Question: I am currently practicing python and I am having an issue with binary tree. I think I am fairly good in python but I am having a hard time with binary trees.
The problem is:

The first line of the function definition is given so I need to use it as is, however not sure how to calculate sum of branches.
'''
def solution(arr):
root = arr[0]
for i in arr.index(i):
left = sum(arr[i]-arr[0])
right = sum(arr[i+1]-arr[0])
if left > right:
return "Left"
elif left < right:
return "Right"
else:
return ""
'''
The error I get is
'''
Traceback (most recent call last):
File "/usercode/file.py", line 36, in <module>
test()
File "/usercode/file.py", line 34, in test
json.dumps(solution(*input), separators=(',', ':')))
File "/usercode/file.py", line 5, in solution
for i in arr.index(i):
UnboundLocalError: local variable 'i' referenced before assignment
'''
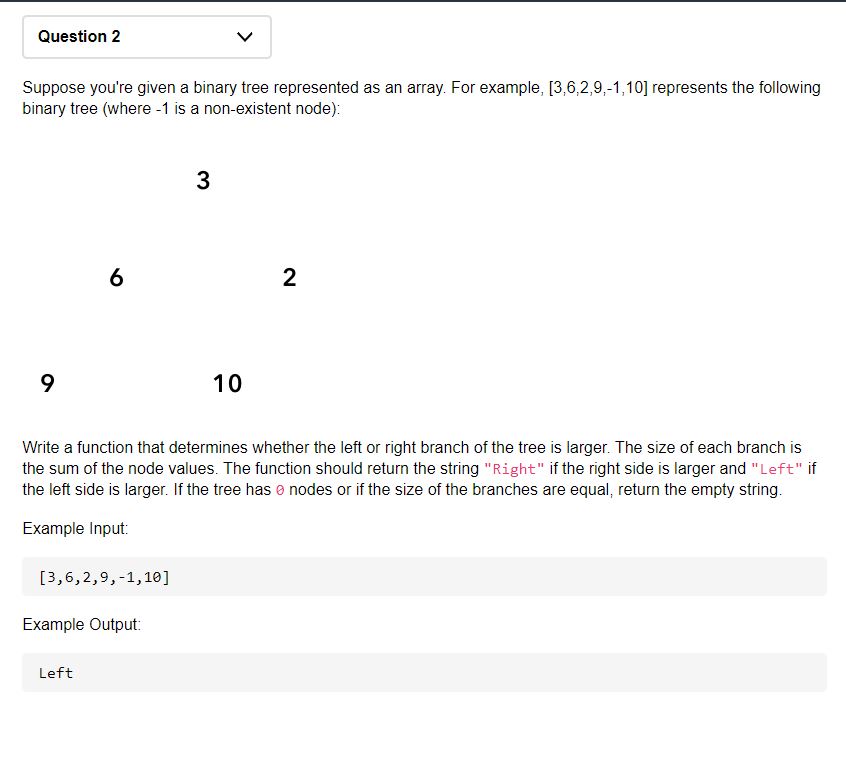
Answer: You can use recursion method to find the solution.
Following is the solution code. You can <URL>:
'''
class TreeNode:
def __init__(self, lValue, lLeft=None, lRight=None):
self.Value = lValue
self.Left = lLeft
self.Right = lRight
def addNode(root, lVal):
newNode = TreeNode(lVal)
queue = []
queue.append(root)
while(len(queue) > 0):
node = queue.pop(0)
if node.Left is None:
node.Left = newNode
break
if node.Right is None:
node.Right = newNode
break
queue.append(node.Left)
queue.append(node.Right)
def createBinaryTree(lList):
binaryTree = None
for i in lList:
if i is not -1:
if binaryTree is not None:
addNode(binaryTree, i)
else:
binaryTree = TreeNode(i)
return binaryTree
def sum(node):
if node is None:
return 0
lLeftVal = sum(node.Left)
lRightVal = sum(node.Right)
return (lLeftVal + lRightVal + node.Value)
def solution(binaryTree):
if binaryTree == None:
return ""
if( sum(binaryTree.Left) > sum(binaryTree.Right) ):
return "Left"
else:
return "Right"
def main():
binaryTree = createBinaryTree([3,6,2,9,-1,10])
print(solution(binaryTree))
main()
'''